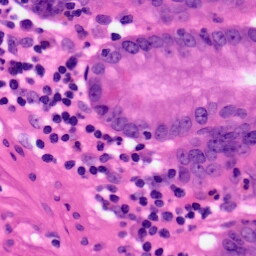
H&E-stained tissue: Pancreatic